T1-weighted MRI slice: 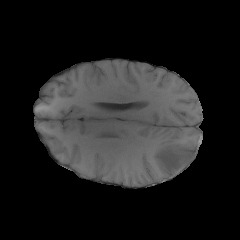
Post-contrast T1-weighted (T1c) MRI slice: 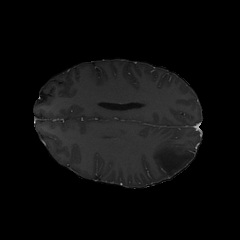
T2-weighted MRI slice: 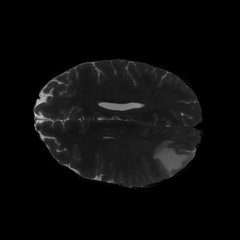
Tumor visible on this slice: yes